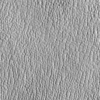
Label: not_dusty